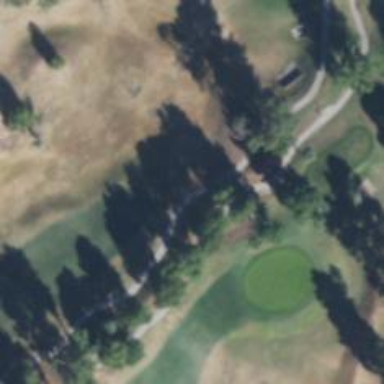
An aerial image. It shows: Service road designated as golf cart path.